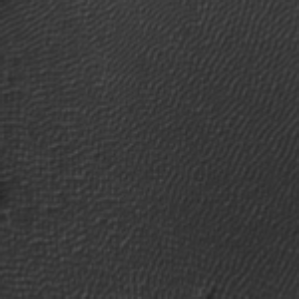
Label: frost